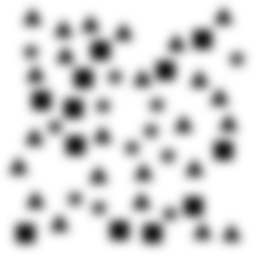
Squares: 12
Triangles: 24
Stars: 12
Total shapes: 48